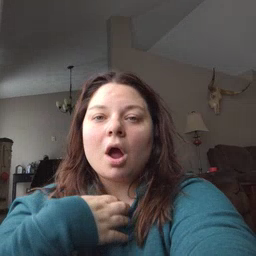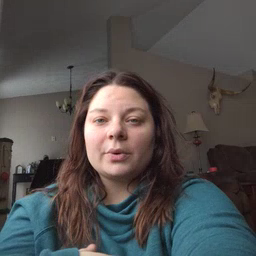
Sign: hungry